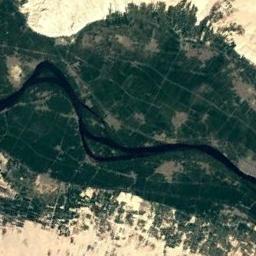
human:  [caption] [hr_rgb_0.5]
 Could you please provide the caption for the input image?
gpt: A curved, Wavy blue river with small islands, Green and tan mixed fields on both sides, And a yellow desert on the outskirts .

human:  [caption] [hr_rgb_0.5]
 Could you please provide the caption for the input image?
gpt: The river goes through bare land and green farmland .

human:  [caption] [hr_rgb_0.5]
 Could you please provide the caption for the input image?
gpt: There are many trees on either side of the river .

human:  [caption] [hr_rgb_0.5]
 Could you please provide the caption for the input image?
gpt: The deep blue river with a wide floodplain covered with vegetation goes through the wasteland .

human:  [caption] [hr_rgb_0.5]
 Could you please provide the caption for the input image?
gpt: There are many green farmlands around the river .